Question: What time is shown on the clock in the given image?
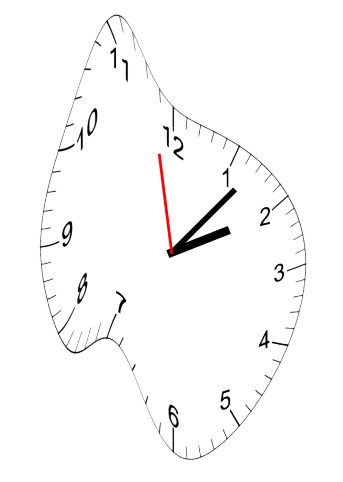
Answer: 02:06:58